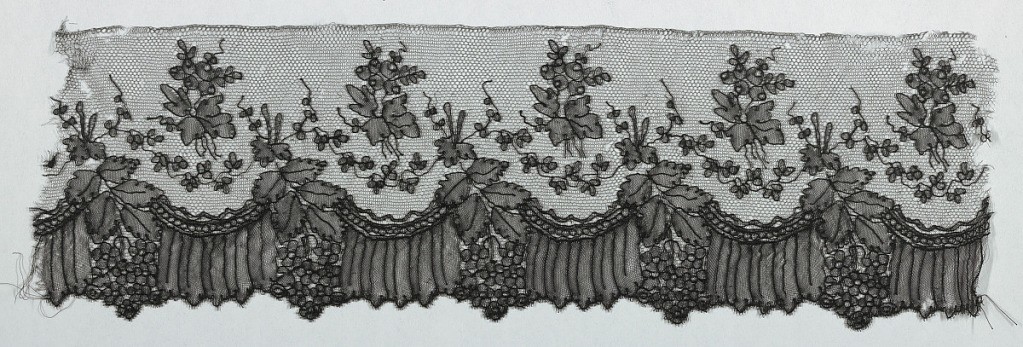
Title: Fragment
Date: mid-19th century
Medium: silk Technique: bobbin lace
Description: Flowering sprays placed alternately upward and downward and joined by a serpentine stem with leaves.